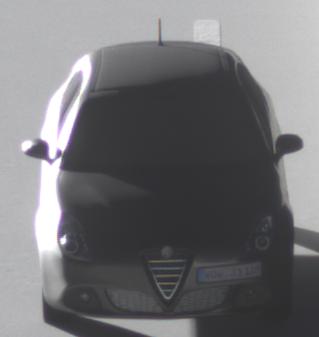
Make: Alfa Romeo
Model: Giulietta 1.4 TB 16V
Detailed model: Giulietta (940)
Model produced from: 2010/05
Model produced until: 2013/03
Doors: 5
Color: gray
Road condition: dry road
Daytime: sunrise or sunset
Contrast: high contrast